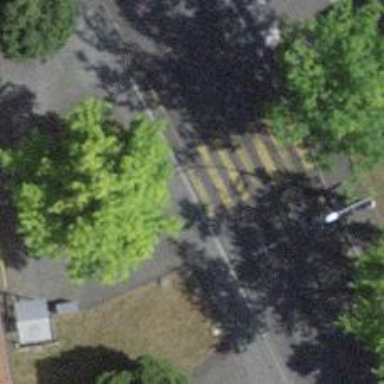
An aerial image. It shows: Kerb barrier.